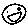
Label: smiley face